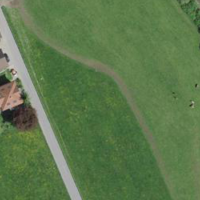
EUNIS habitat code: 24
Species observed at this site:
Leucojum vernum